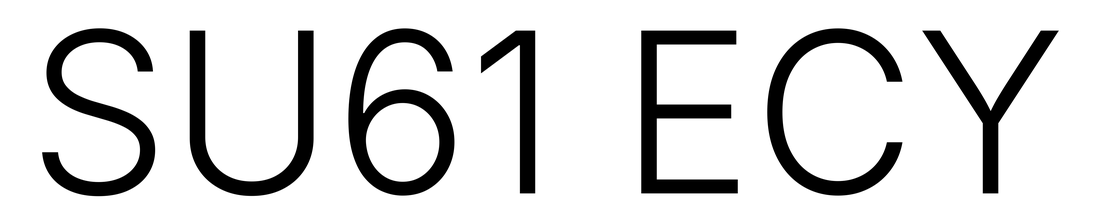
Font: Inter_Light